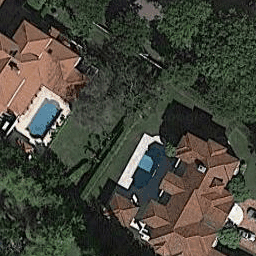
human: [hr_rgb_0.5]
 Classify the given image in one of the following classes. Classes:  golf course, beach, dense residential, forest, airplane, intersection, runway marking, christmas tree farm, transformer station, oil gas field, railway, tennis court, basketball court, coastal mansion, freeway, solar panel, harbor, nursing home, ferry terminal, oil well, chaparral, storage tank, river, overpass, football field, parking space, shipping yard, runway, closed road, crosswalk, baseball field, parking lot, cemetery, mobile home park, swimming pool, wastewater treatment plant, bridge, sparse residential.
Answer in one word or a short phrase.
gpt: coastal mansion